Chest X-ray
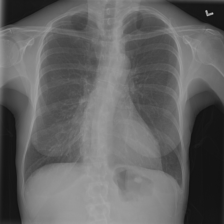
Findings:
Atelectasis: negative
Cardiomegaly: negative
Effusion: negative
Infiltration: negative
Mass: negative
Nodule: negative
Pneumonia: negative
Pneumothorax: negative
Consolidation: negative
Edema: negative
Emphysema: negative
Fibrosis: negative
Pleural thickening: negative
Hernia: negative